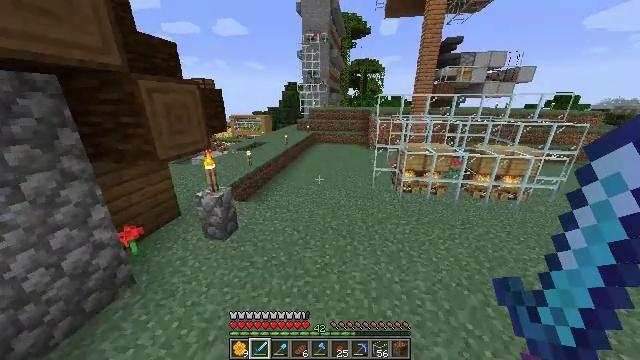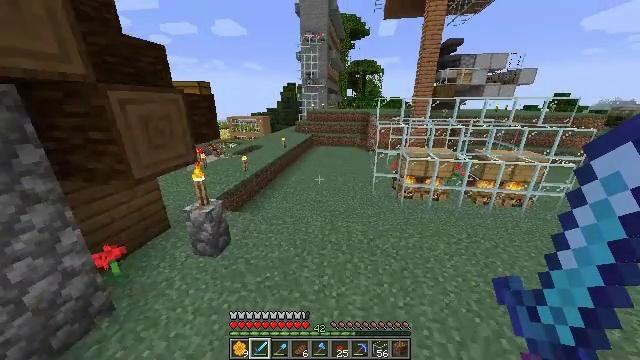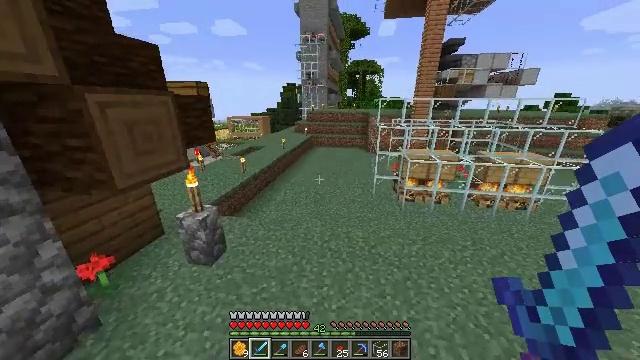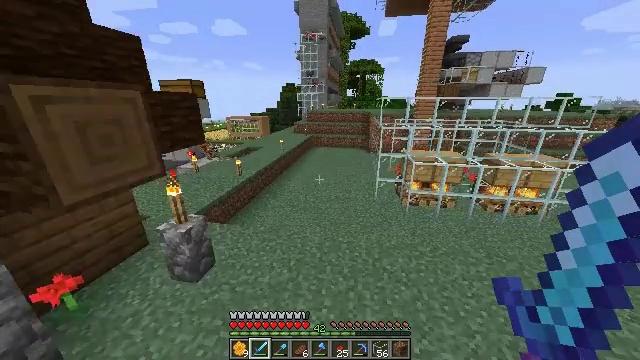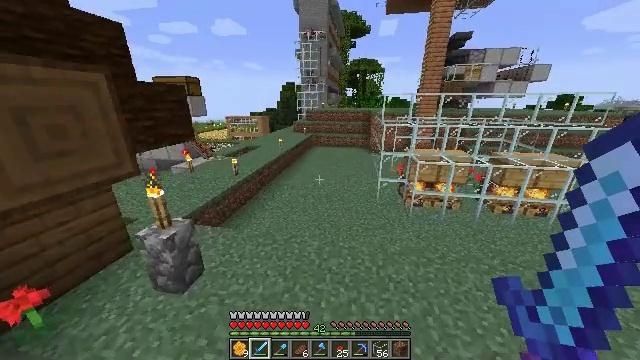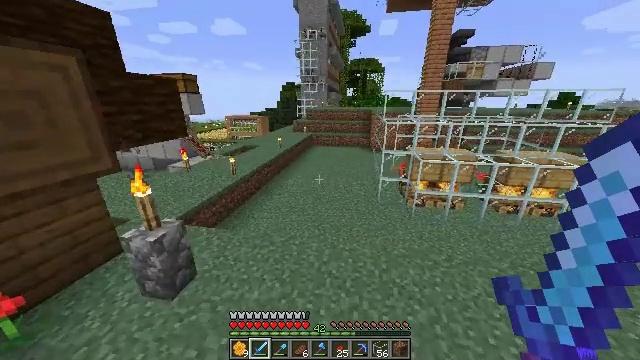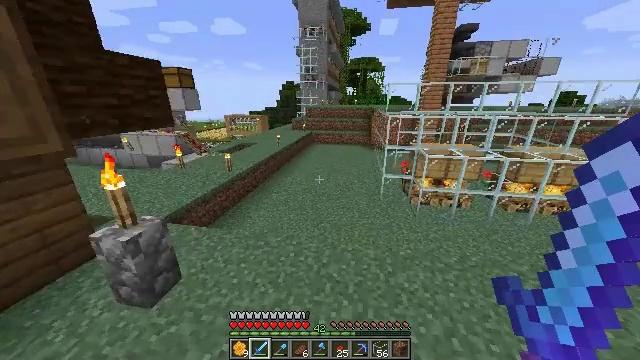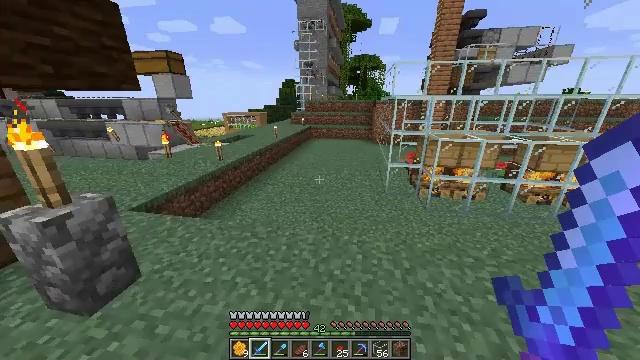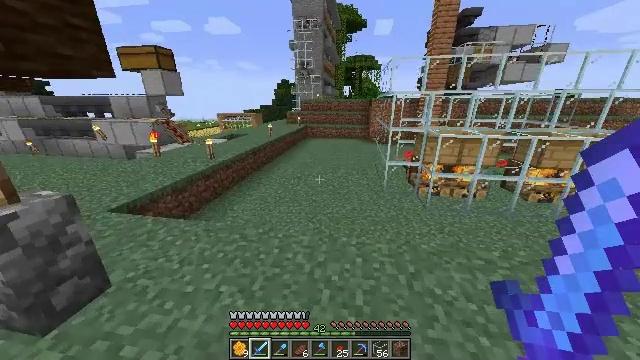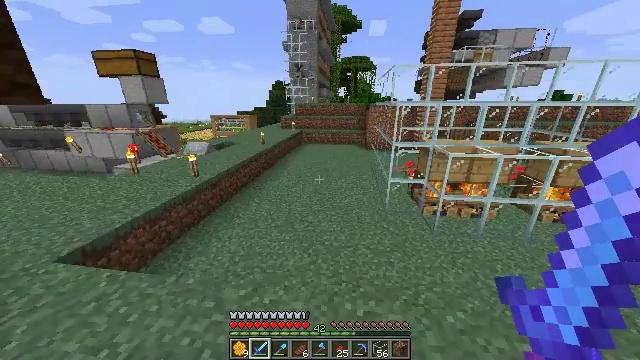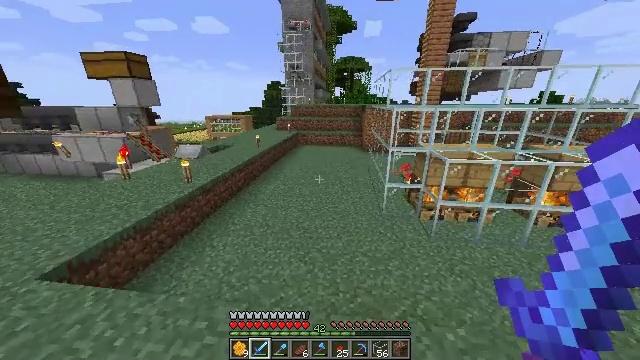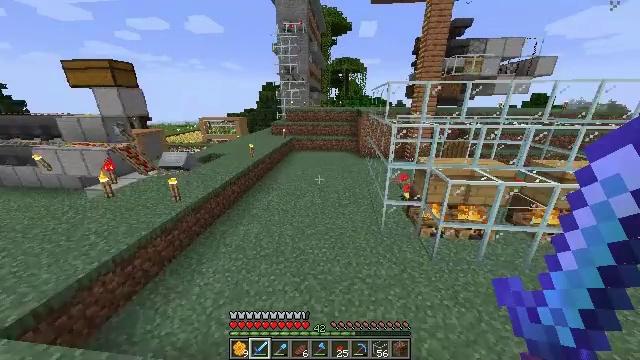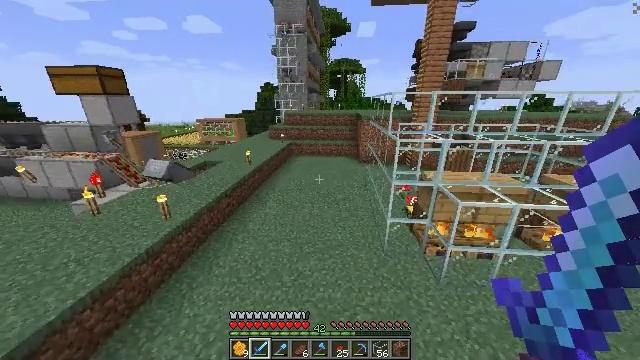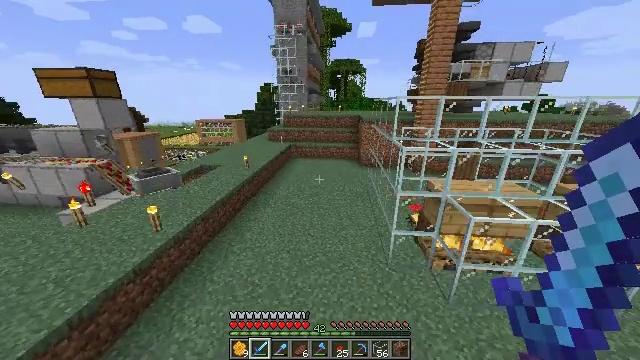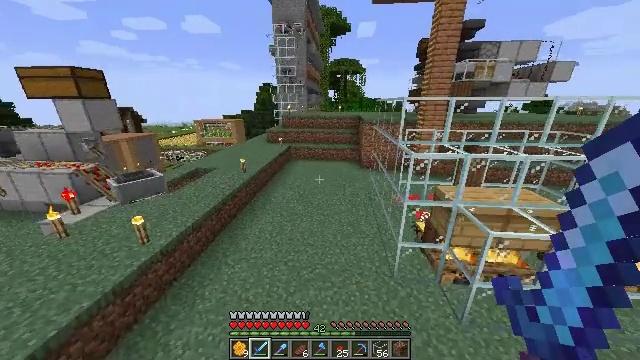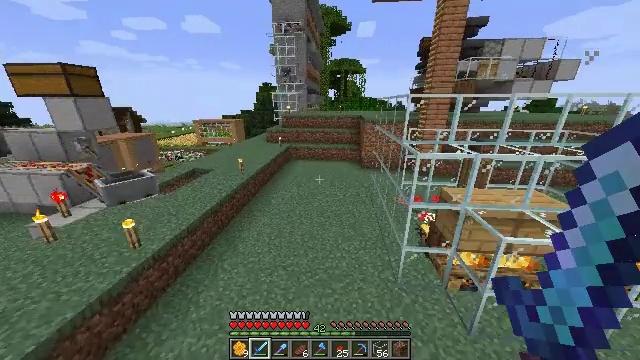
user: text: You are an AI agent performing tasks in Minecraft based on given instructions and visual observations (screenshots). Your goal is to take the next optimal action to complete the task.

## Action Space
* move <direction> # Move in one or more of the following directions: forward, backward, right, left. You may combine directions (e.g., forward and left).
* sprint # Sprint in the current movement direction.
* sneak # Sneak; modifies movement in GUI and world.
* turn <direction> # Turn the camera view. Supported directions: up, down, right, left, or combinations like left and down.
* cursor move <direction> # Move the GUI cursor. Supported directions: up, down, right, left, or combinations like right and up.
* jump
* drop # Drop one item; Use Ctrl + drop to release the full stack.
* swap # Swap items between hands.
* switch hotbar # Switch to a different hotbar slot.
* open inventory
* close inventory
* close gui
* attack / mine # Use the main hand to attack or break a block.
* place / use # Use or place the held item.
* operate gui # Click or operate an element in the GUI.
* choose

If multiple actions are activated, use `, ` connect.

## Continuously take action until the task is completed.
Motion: motion action
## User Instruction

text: Gather honeycomb by mining the beehive.
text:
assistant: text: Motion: move forward, jump
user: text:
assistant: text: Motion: move forward, jump
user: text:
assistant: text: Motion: move forward, jump
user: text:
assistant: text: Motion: move forward, jump
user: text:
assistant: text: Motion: move forward, jump
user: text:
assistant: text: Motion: move forward, jump
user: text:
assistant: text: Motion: move forward, jump
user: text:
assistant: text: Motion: move forward, turn right, jump
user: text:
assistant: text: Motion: move forward, sprint, turn right, jump
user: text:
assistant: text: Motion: move forward, sprint, turn right, jump
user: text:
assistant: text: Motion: move forward, sprint, turn right, jump
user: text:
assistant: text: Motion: move forward, sprint, jump
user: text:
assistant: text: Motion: move forward, jump
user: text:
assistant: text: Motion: move forward, jump
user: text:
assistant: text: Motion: move forward, jump
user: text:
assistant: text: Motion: move forward, turn right, jump
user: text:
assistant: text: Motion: move forward, turn right, jump
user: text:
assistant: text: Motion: move forward, turn right, jump
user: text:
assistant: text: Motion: move forward, turn right, jump
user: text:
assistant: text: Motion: move forward, turn right, jump
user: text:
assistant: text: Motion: move forward, sprint, jump
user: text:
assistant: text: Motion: move forward, sprint, jump
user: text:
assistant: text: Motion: move forward, sprint, jump
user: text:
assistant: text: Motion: move forward, sprint, turn right, jump
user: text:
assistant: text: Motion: move forward, turn right, jump
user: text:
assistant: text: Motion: move forward, turn right, jump
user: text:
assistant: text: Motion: move forward, turn right, jump
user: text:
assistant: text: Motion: move forward, turn right, jump
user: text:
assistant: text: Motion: move forward, turn right
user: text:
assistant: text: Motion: move forward, turn right